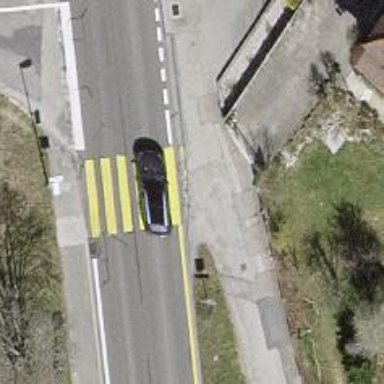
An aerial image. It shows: Bollard barrier.